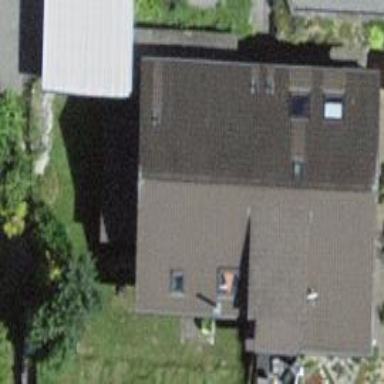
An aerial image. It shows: Simple and straightforward house.